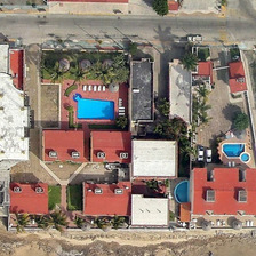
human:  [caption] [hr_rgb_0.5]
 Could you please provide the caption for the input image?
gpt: The resort has several beautiful red houses with two swimming pools.

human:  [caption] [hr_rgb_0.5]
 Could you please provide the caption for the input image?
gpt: The red roofed resort has some swimming pools at the top.

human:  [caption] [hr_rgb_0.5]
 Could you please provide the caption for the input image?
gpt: The red roof resort has several pools on top.

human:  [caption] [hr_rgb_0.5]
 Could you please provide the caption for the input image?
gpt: Some stylish red houses stand in this resort in two swimming pools of it.

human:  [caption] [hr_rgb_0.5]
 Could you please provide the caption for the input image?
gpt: several smart red houses are located in this resort with two swimming pools.